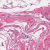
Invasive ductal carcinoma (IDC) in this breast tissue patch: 0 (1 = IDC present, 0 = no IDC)